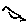
Label: bird